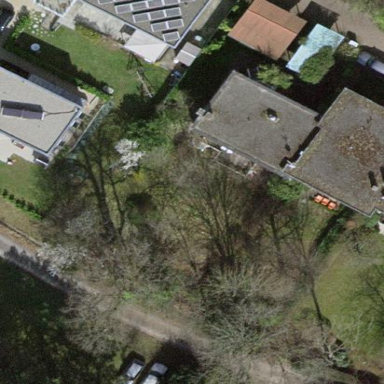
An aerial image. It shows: Garden surrounded by fence.